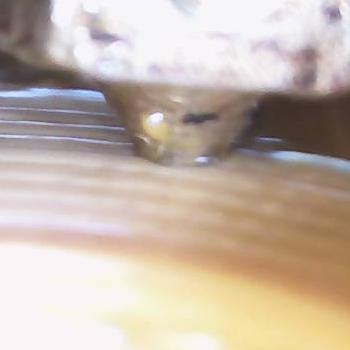
Flow rate: 208%